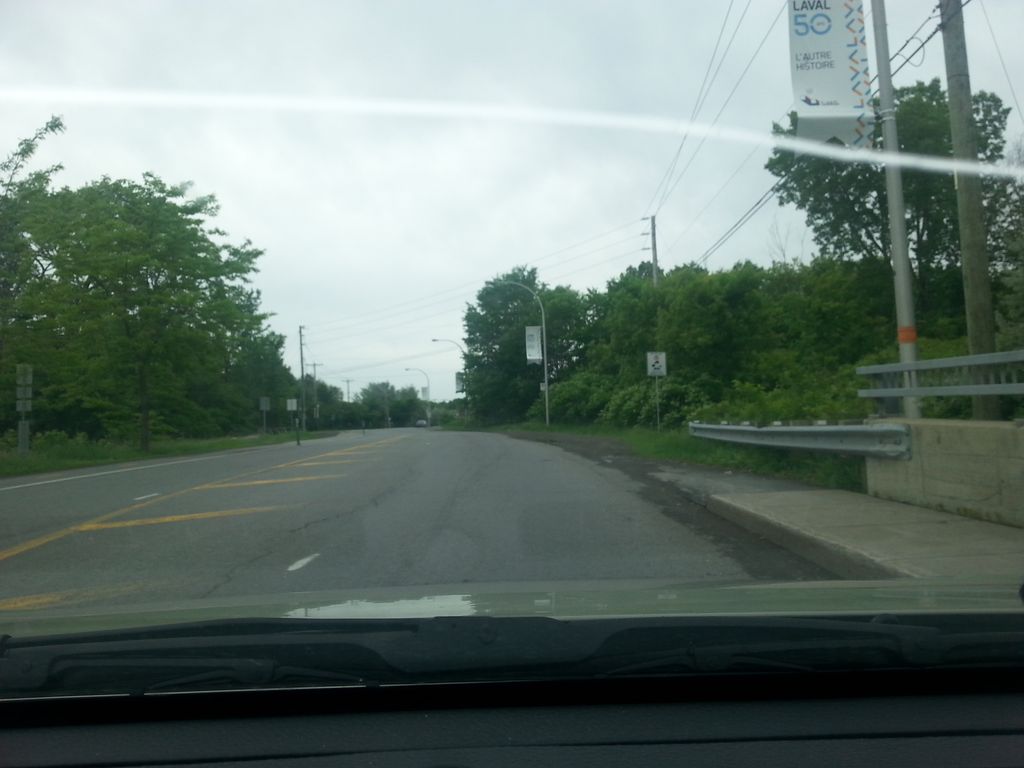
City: montreal